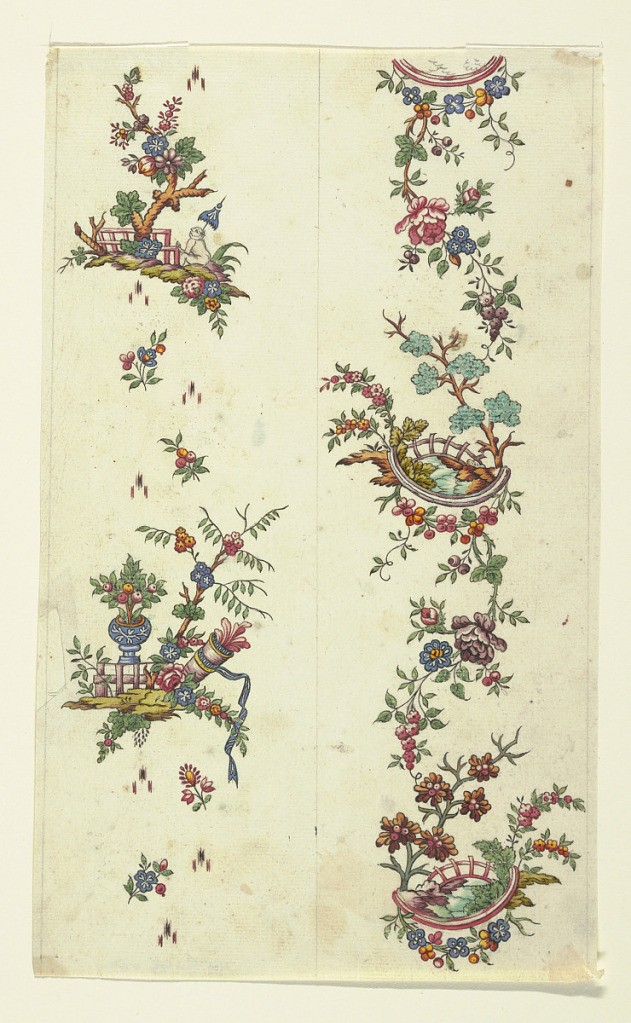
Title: Floral design for printed textiles
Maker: Louis-Albert DuBois, Swiss, 1752–1818
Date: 1800–1818
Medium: Brush and gouache, graphite on white wove paper
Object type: Drawing
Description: Floral vignettes vertically placed. Oriental motifs including small flowers, a bamboo gate, a blue and white Chinese vase, a bridge.